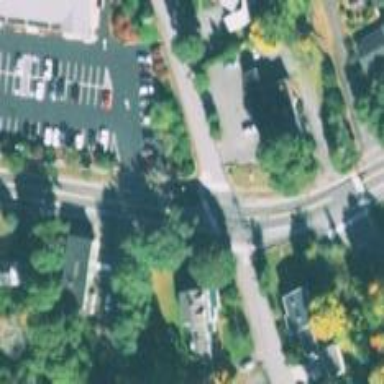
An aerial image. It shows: Marked road crossing with lines.